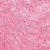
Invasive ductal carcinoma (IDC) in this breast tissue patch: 0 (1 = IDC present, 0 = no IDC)